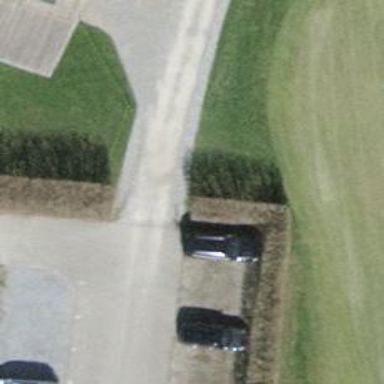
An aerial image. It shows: Entrance with barrier.